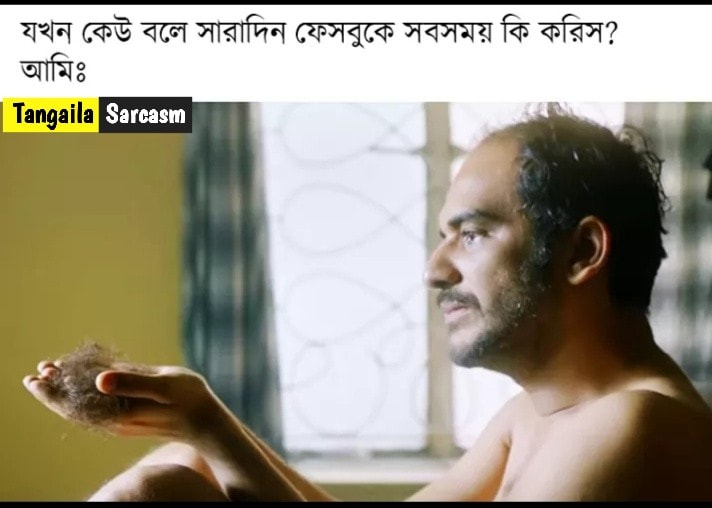
Caption: যখন কেউ বলে সারাদিন ফেসবুকে সবসময় কি করিস ?    আমিঃ
Label: non-hate